九年级 · 度量几何学
(本题3分)(2022浙江丽水$cdot$九年级期末)如图,$AB$是半圆$O$的直径,点$C,D$在半圆上,若$angleD=120^{circ}$,则$angleB$的度数是$qquad$
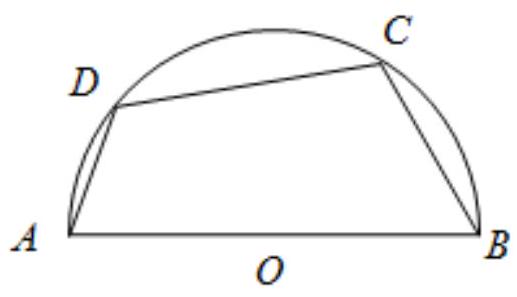
答案: $60^{circ}$
解析: 【分析】根据圆内接四边形的性质,对角之和等于$180^{circ}$即可求解.【详解】解：根据圆内接四边形的性质，对角之和等于$180^{circ}$,$thereforeangleD+angleB=180^{circ}$,$thereforeangleB=180^{circ}-120^{circ}=60^{circ}$,故答案为:$60^{circ}$。【点睛】本题考查了圆周角定理,解题的关键是掌握圆周角定理.